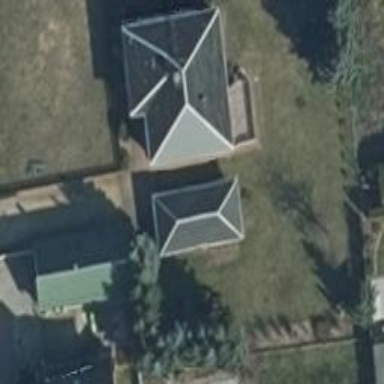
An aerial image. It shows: Simple and straightforward house.